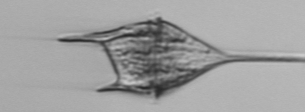
Label: Tripos_lineatus